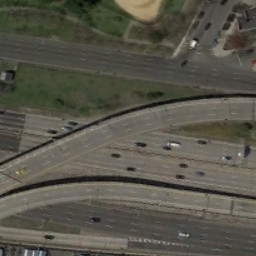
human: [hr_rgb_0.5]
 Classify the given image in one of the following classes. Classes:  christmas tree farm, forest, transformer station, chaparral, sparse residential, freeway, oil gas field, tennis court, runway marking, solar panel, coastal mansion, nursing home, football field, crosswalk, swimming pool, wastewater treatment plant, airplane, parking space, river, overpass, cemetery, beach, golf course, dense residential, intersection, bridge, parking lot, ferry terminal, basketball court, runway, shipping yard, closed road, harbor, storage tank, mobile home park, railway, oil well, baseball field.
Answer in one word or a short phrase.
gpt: overpass